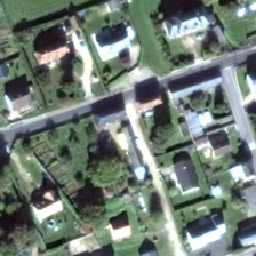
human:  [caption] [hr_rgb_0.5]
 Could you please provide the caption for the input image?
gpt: some roads divid the residential which includes some trees and lawn .

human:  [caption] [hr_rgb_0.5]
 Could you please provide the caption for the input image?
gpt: This area is divided by several roads.

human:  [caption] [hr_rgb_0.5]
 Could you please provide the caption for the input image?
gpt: The houses were built on both sides of the road, and each house had a garden.

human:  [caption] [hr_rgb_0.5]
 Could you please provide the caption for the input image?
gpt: Houses are built on both sides of the road with each garden.

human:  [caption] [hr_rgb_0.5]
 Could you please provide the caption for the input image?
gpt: The community is separated by several roads.